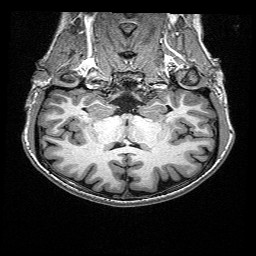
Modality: T1w
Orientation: sagittal
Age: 23
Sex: female
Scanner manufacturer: siemens
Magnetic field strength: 3 T
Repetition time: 2.4 s
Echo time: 0.03 s